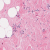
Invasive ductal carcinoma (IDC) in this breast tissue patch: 0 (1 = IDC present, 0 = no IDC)